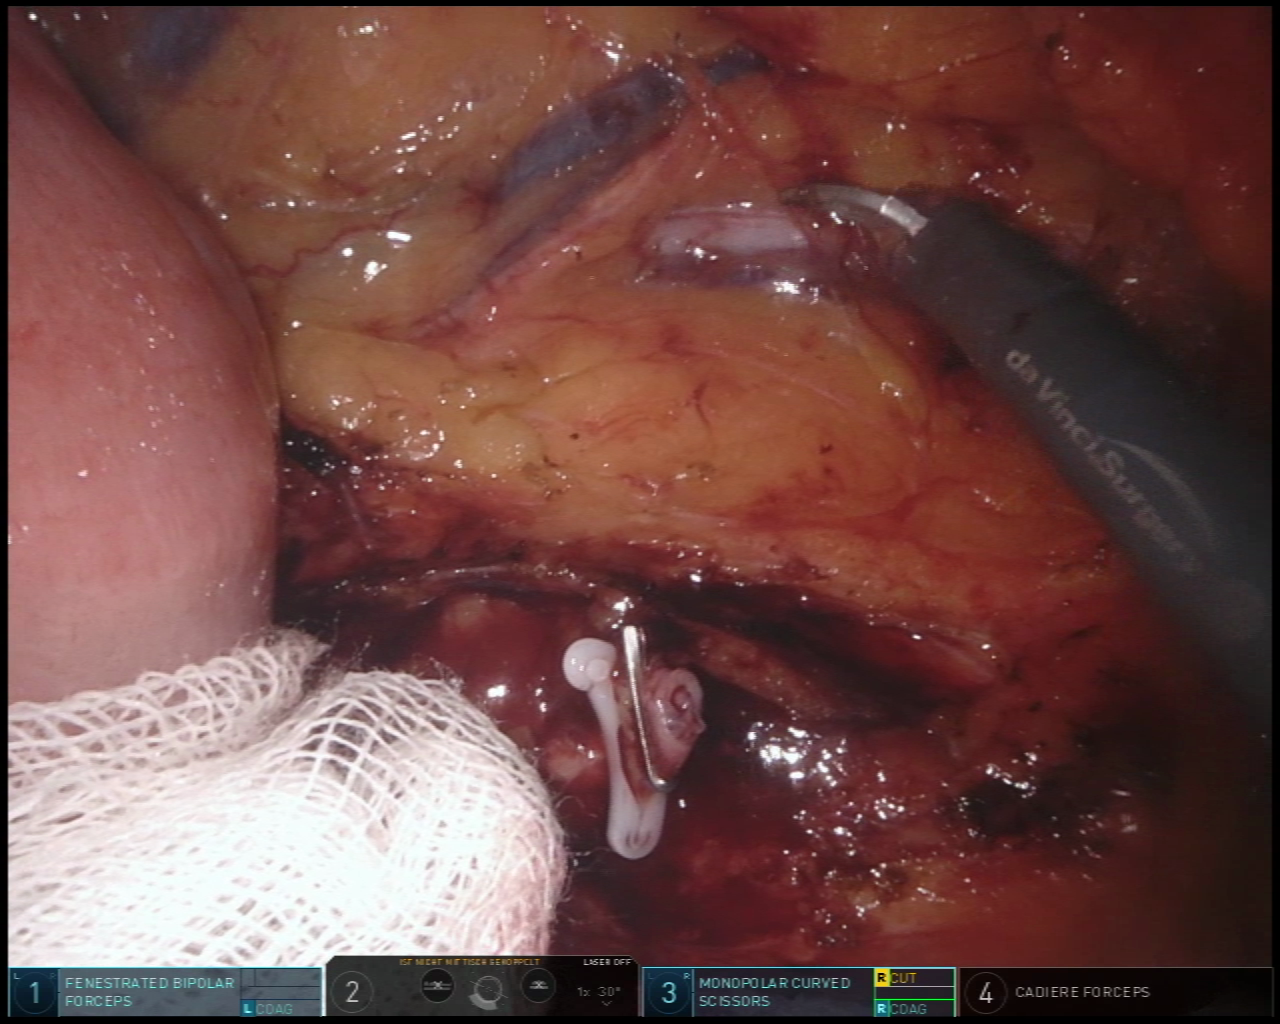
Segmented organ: intestinal_veins
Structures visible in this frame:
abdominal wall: no
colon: no
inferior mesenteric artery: no
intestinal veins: yes
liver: no
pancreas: no
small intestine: yes
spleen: no
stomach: no
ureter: yes
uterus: no
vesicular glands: no